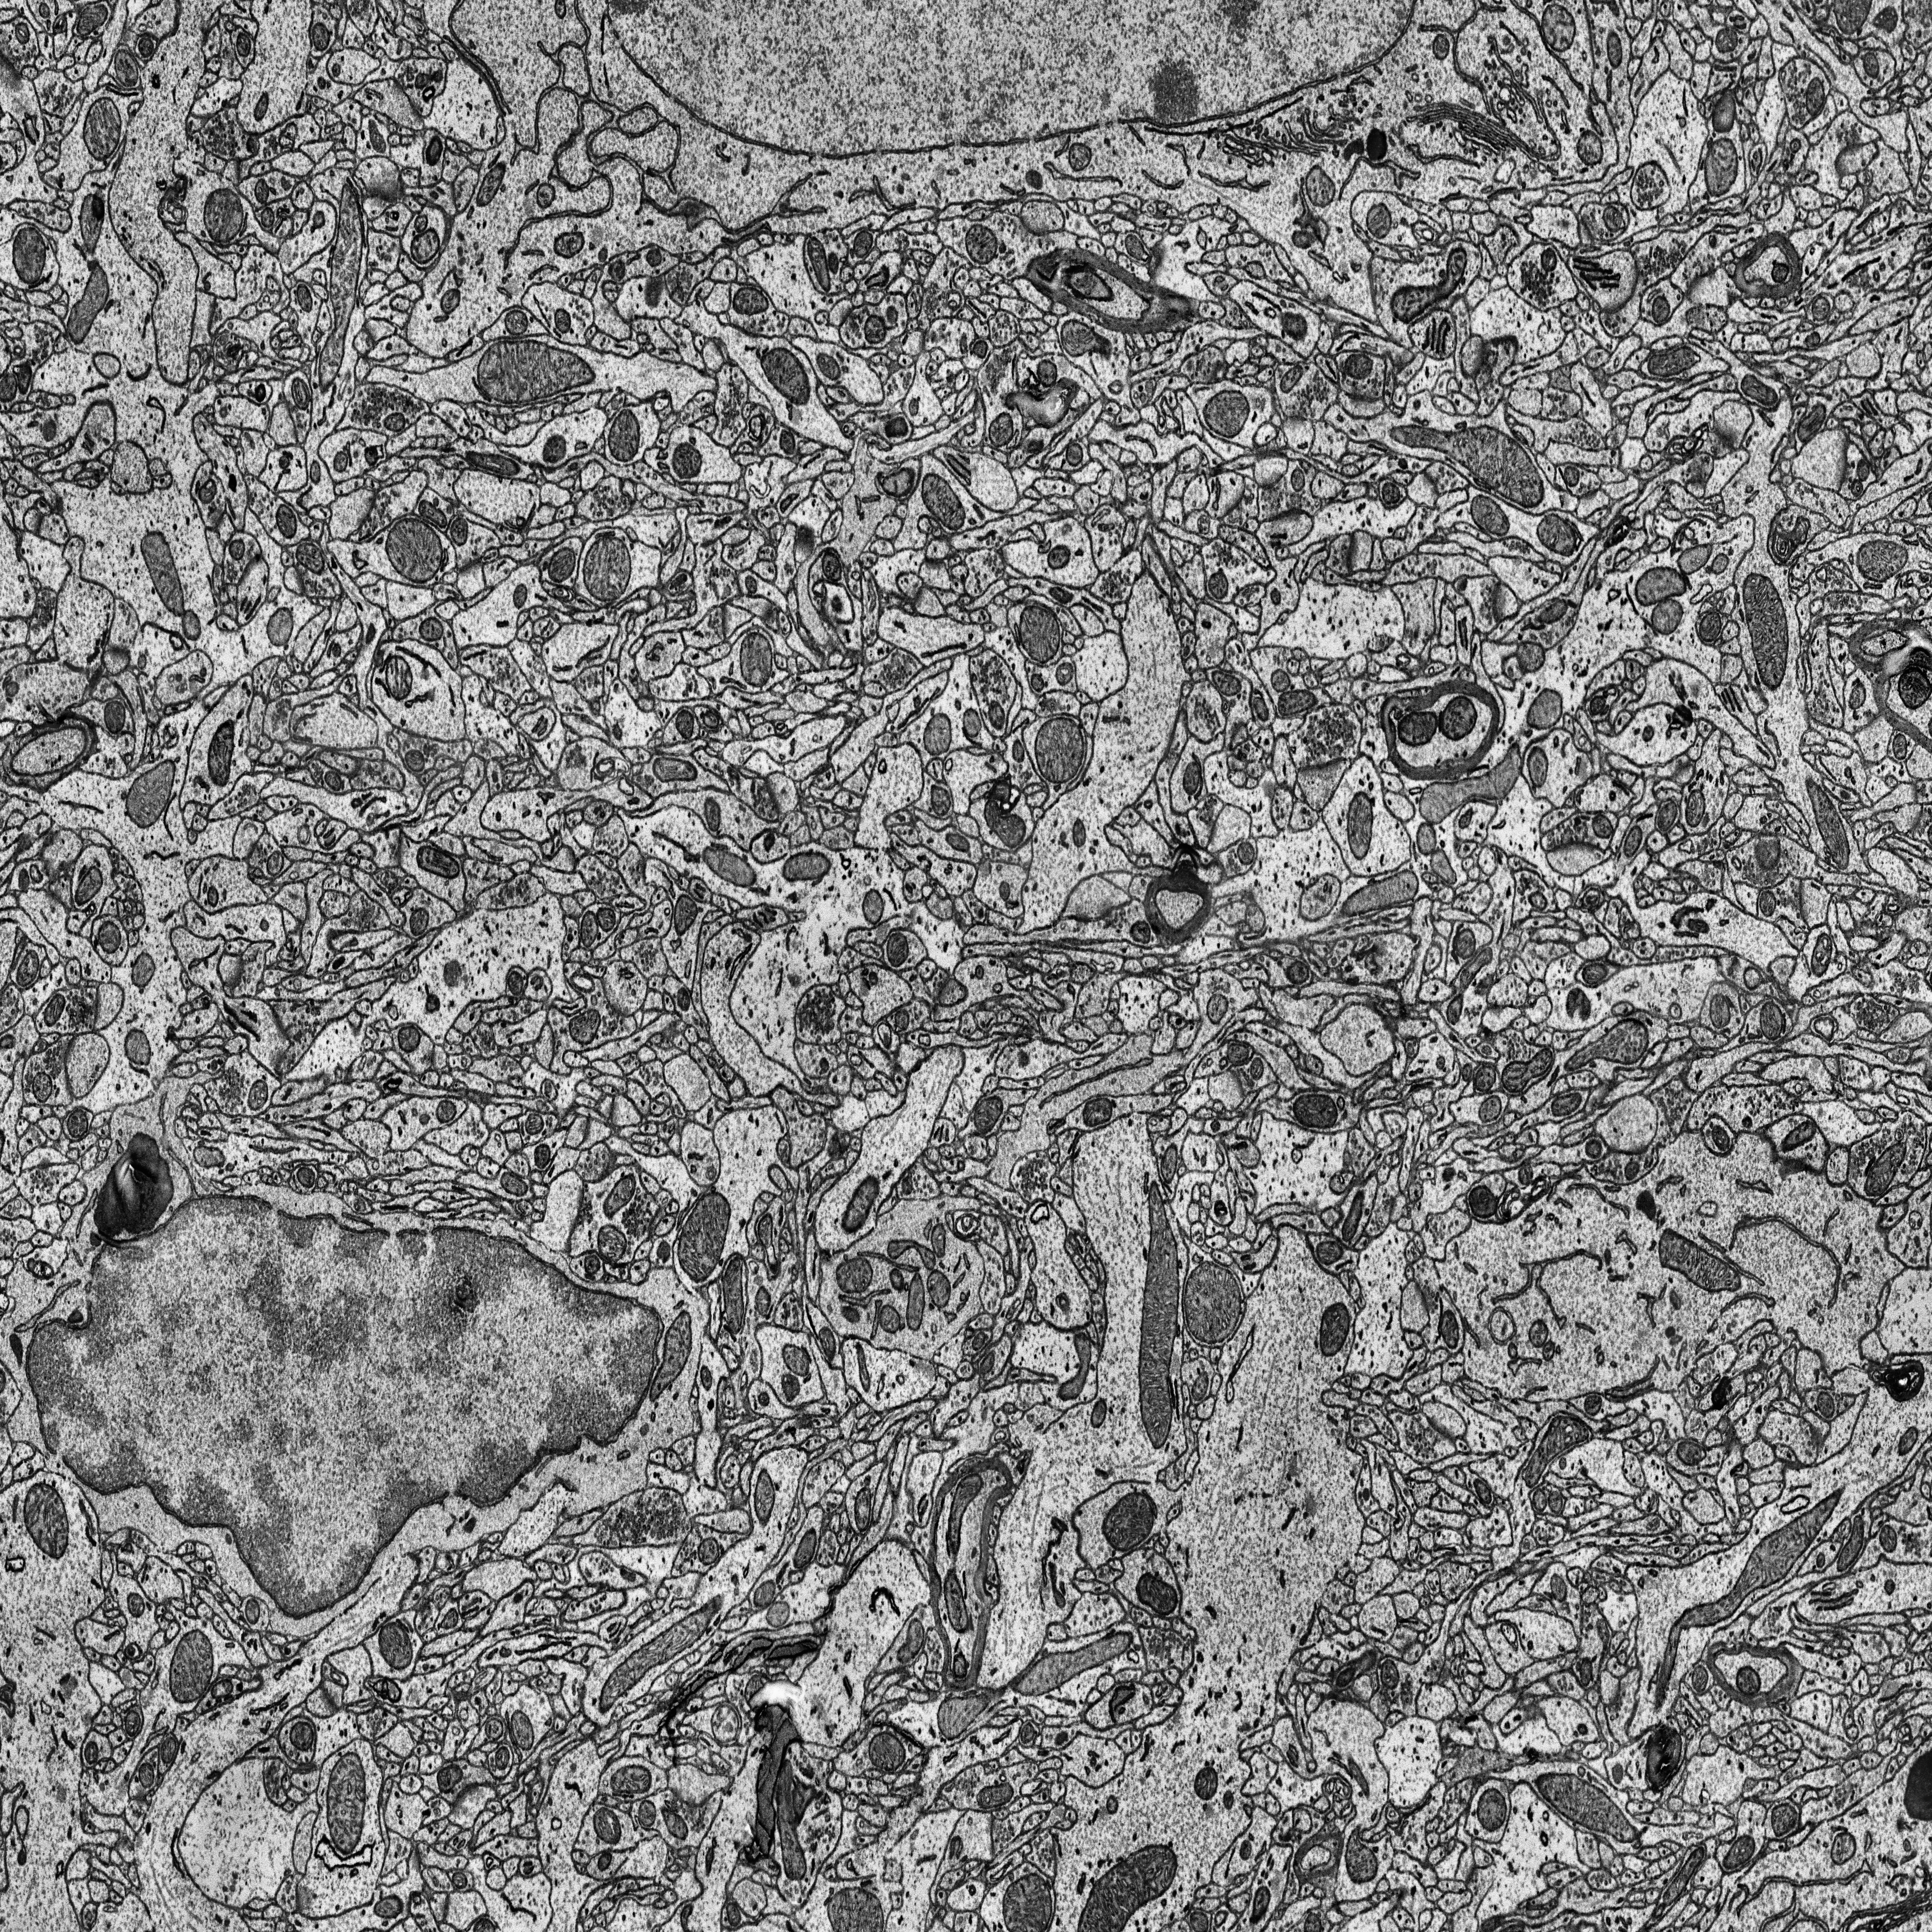
Electron microscopy slice of rat cortex tissue
Slice depth (z): 48
Mitochondria instances in slice: 390